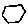
Label: hexagon